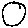
Label: circle